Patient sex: M
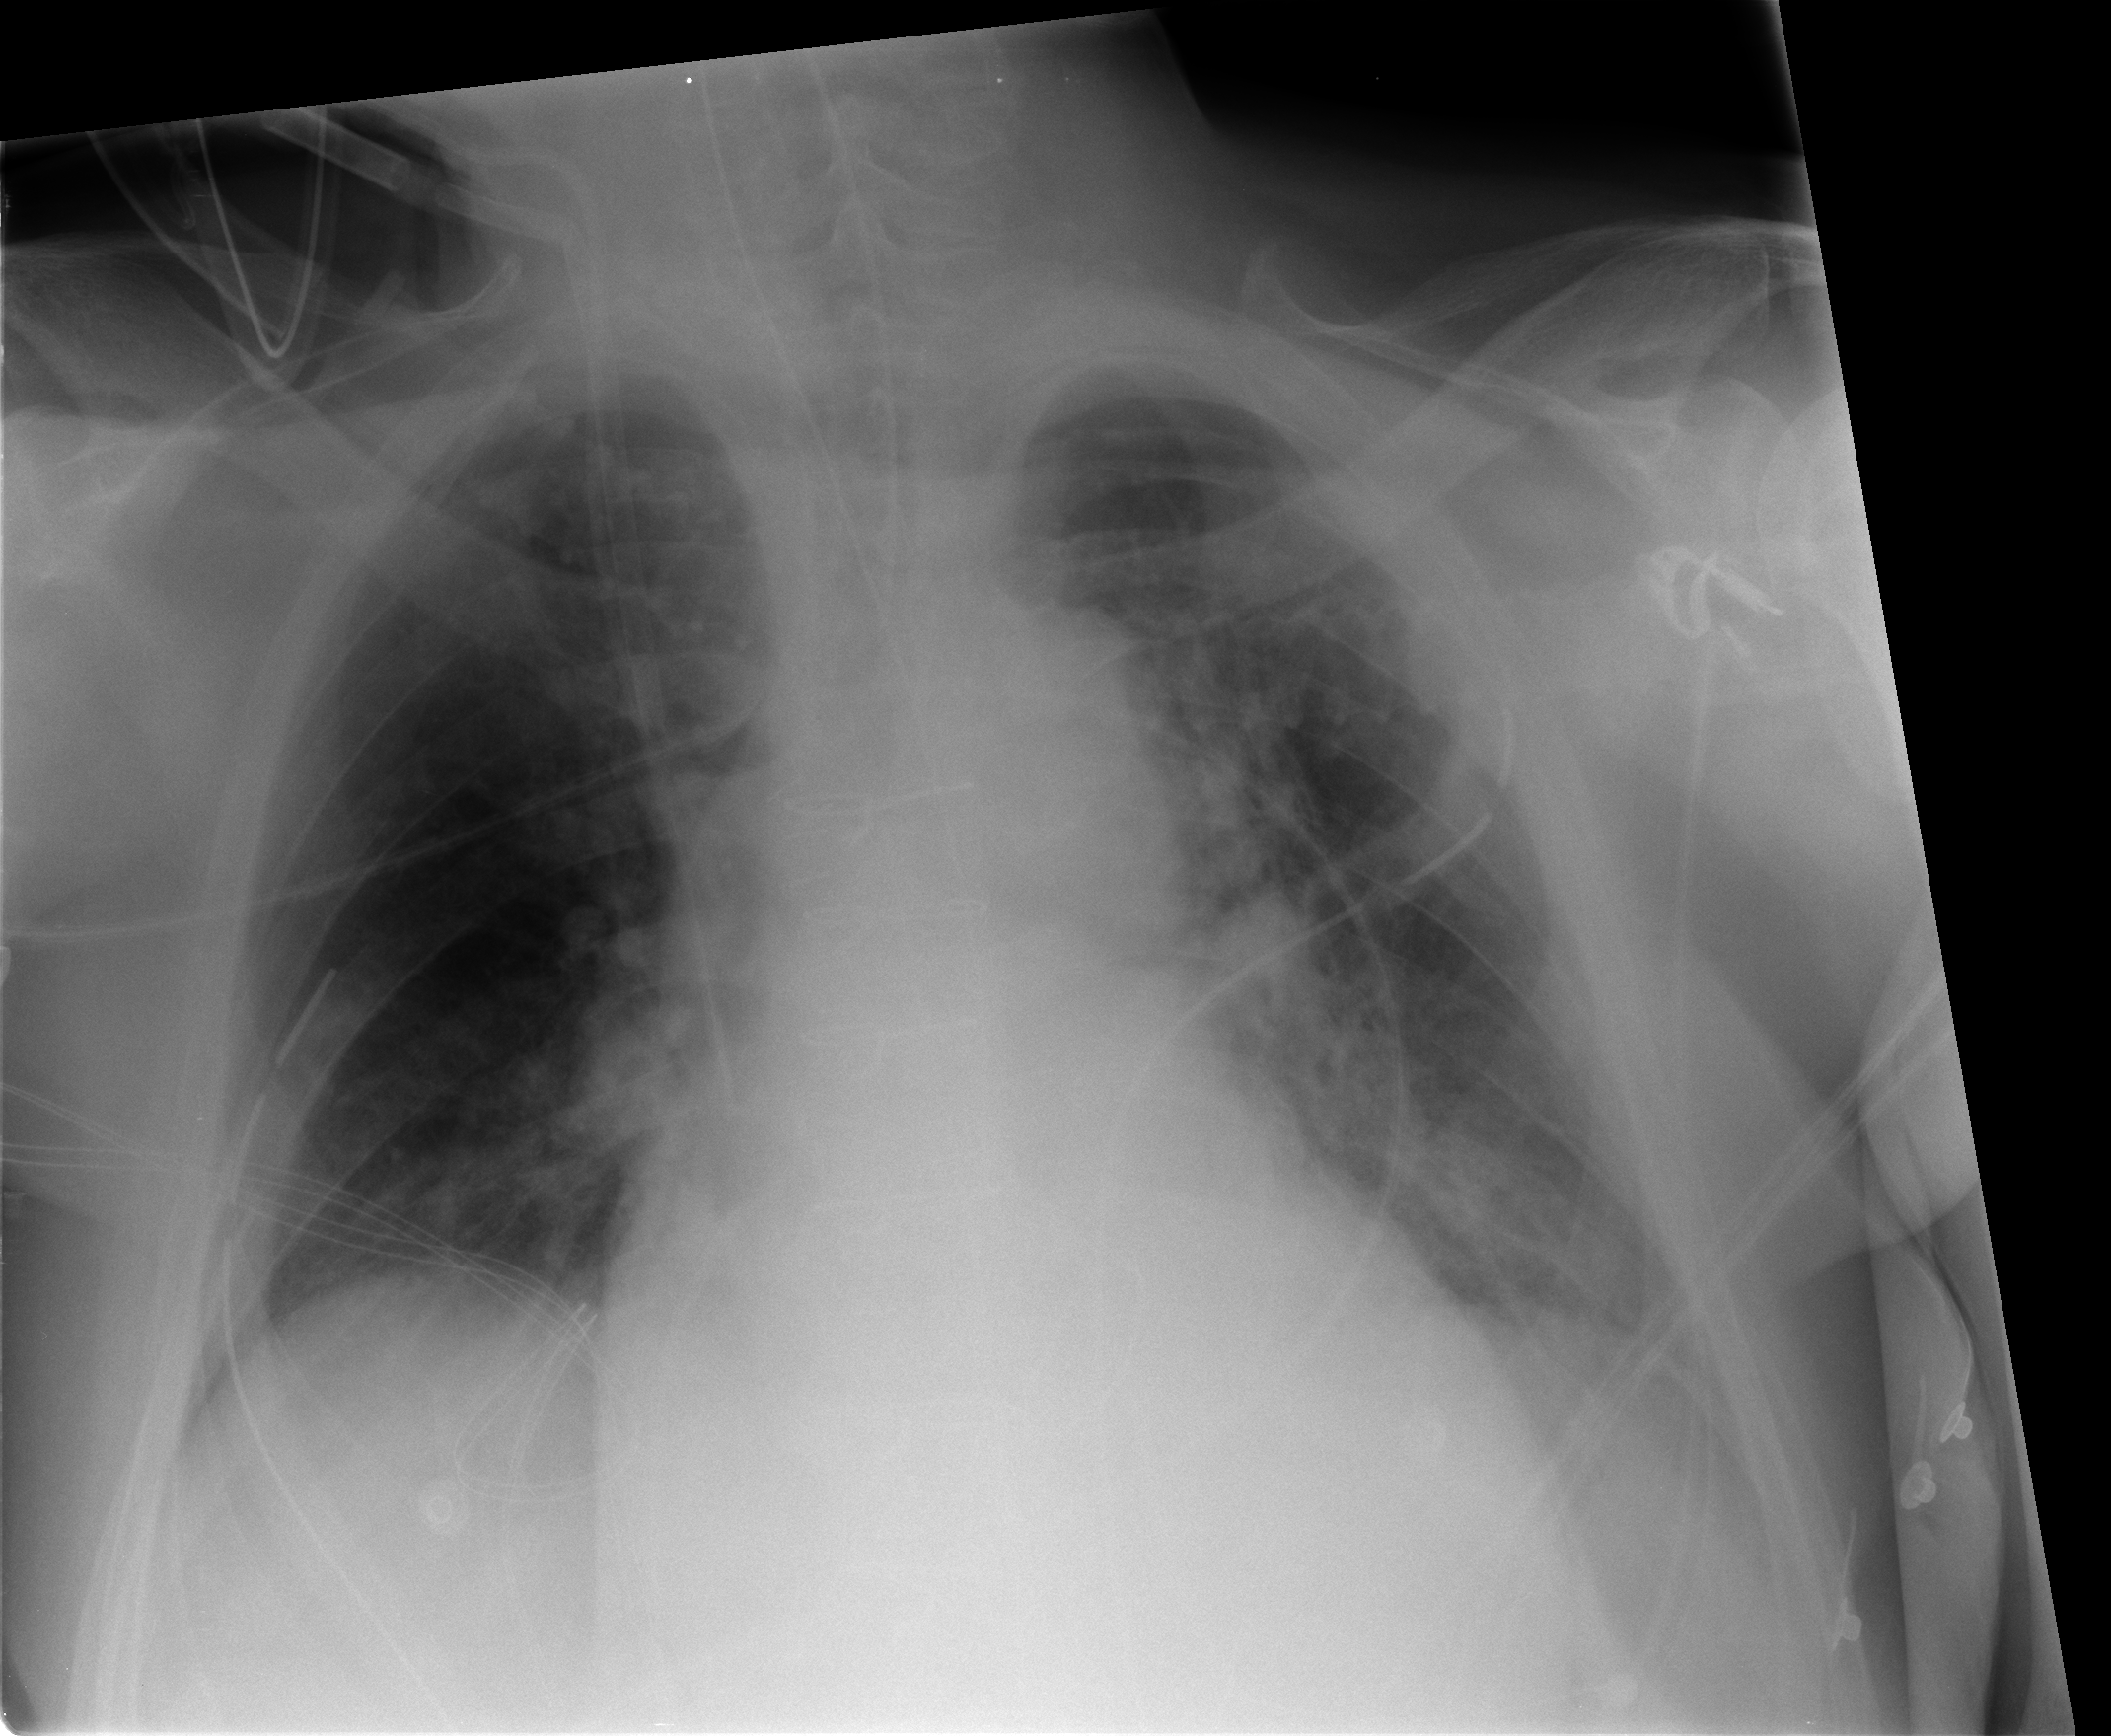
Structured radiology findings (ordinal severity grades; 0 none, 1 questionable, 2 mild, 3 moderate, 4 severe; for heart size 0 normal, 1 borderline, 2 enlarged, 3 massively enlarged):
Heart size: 2
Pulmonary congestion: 2
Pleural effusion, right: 1
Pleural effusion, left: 1
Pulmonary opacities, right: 0
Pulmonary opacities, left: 2
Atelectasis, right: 2
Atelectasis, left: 2